九年级 · 度量几何学
如图是我国汉代数学家赵爽在注解 《周脾算经》时给出的“赵爽弦图”, 图中的四个直角三角形是
全等的, 如果大正方形 $\mathrm{ABCD}$ 的面积是小正方形 $\mathrm{EFGH}$ 面积的 13 倍, 那么 $\tan \angle \mathrm{ADE}$ 的值为 ( )

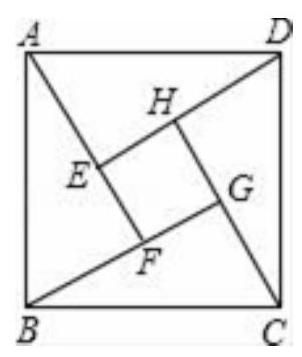
A. $\frac{3}{2}$
B. $\frac{1}{2}$
C. $\frac{2}{3}$
D. $\frac{2 \sqrt{13}}{13}$
答案: C
解析: 设小正方形 $\mathrm{EFGH}$ 面积是 $\mathrm{a}^{2}$, 则大正方形 $\mathrm{ABCD}$ 的面积是 $13 \mathrm{a}^{2}$, $\therefore$ 小正方形 $\mathrm{EFGH}$ 边长是 $\mathrm{a}$, 则大正方形 $\mathrm{ABCD}$ 的边长是 $\sqrt{13} \mathrm{a}$,
$\because$ 图中的四个直角三角形是全等的, $\therefore \mathrm{AE}=\mathrm{DH}$,

设 $\mathrm{AE}=\mathrm{DH}=\mathrm{x}$, 在 Rt $\triangle \mathrm{AED}$ 中, $\mathrm{AD}^{2}=\mathrm{AE}^{2}+\mathrm{DE}^{2}$,

即 $13 a^{2}=x^{2}+(x+a)^{2}$ 解得: $x_{1}=2 a, x_{2}=-3 a$ （舍去）,

$\therefore \mathrm{AE}=2 \mathrm{a}, \quad \mathrm{DE}=3 \mathrm{a}, \therefore \tan \angle \mathrm{ADE}=\frac{A E}{D E}=\frac{2 a}{3 a}=\frac{2}{3}$. 故选 C.